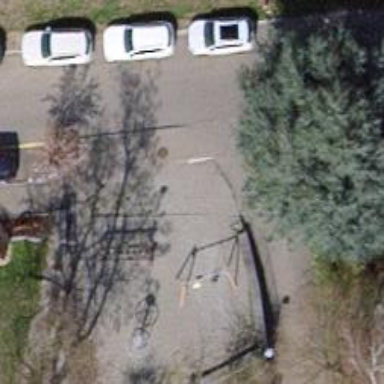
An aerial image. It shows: Playground area for leisure activities on the land.